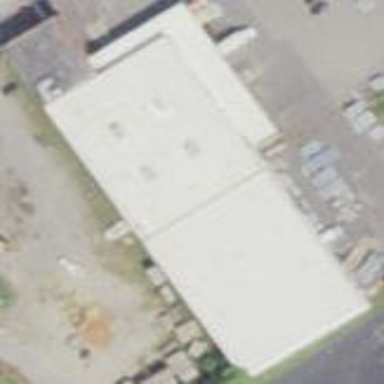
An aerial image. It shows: Commercial building.